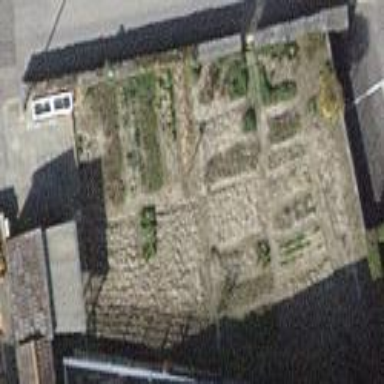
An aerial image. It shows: Allotments area.